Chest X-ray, AP view. Patient: 43 years old, sex M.
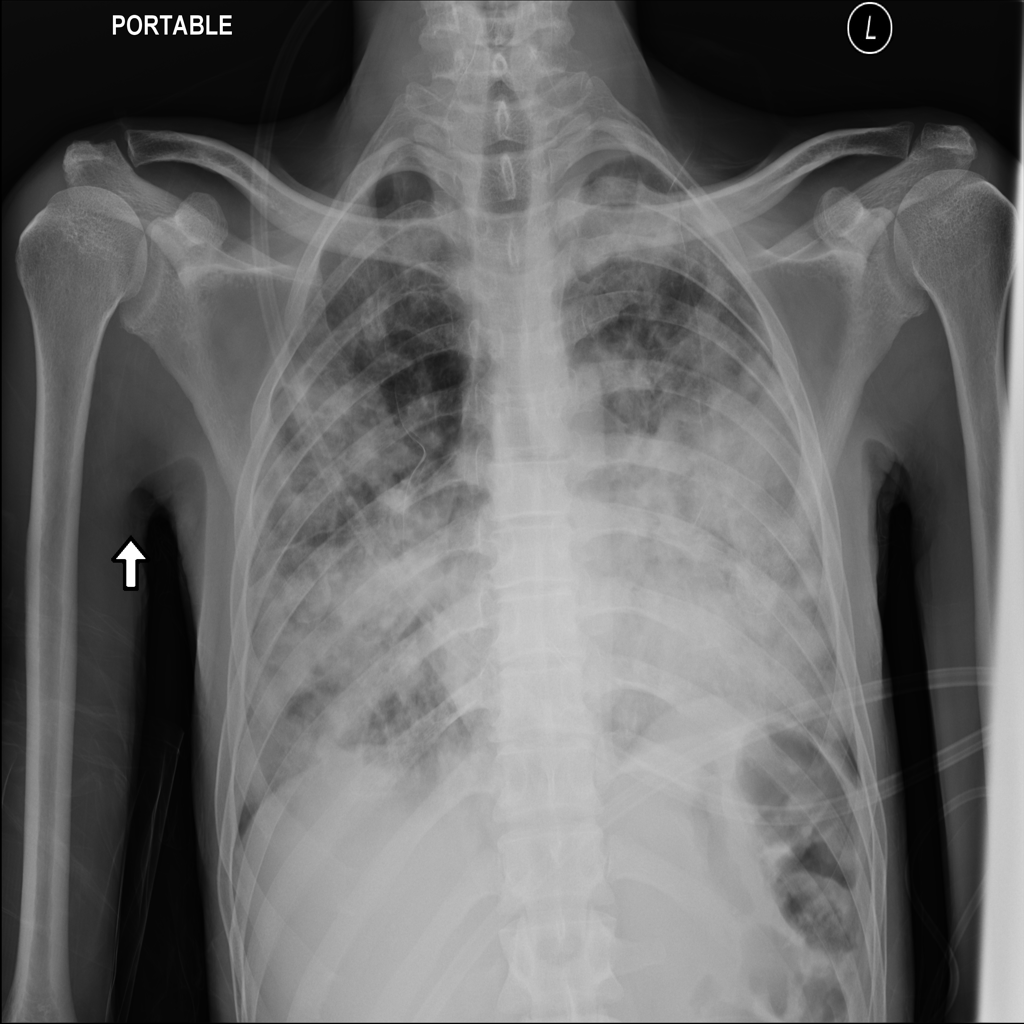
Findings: Infiltration